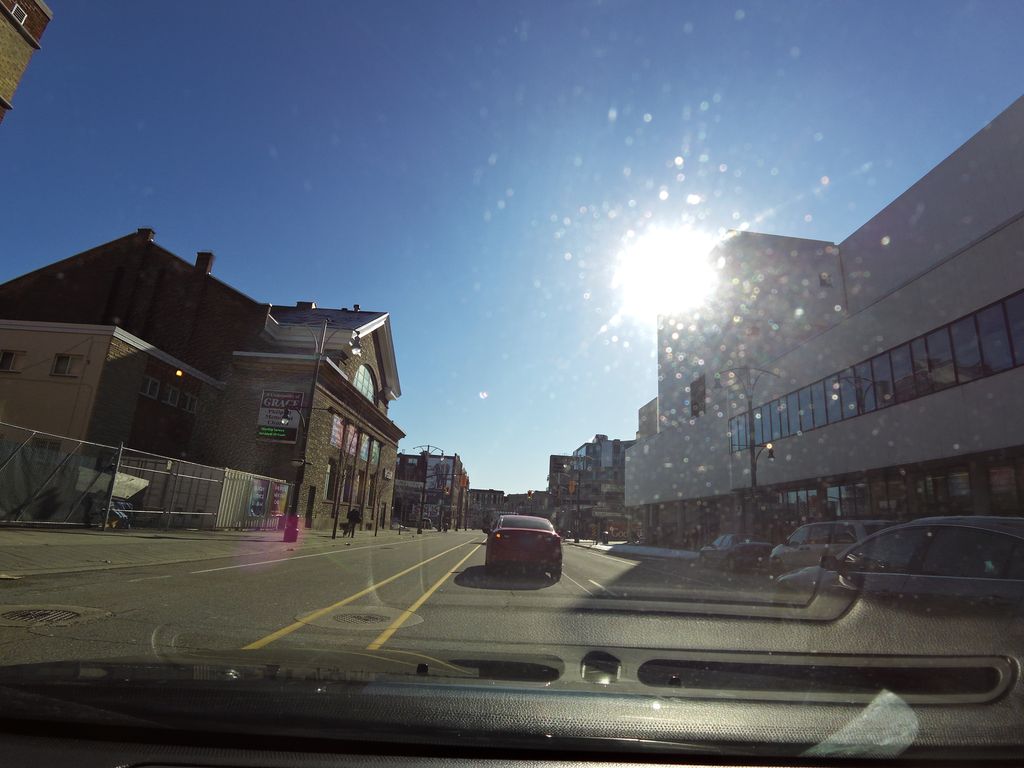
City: hamilton